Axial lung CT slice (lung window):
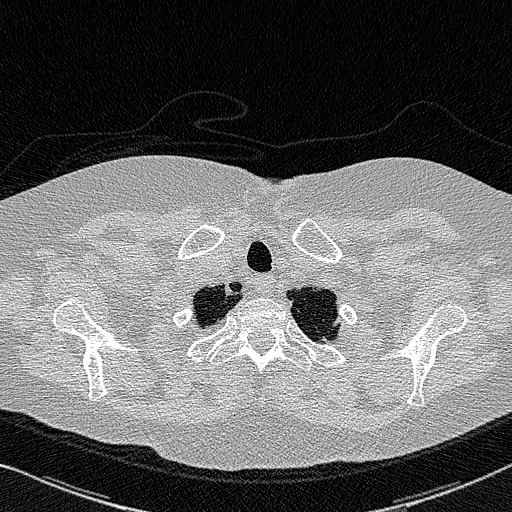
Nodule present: no